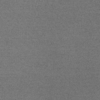
Label: dusty